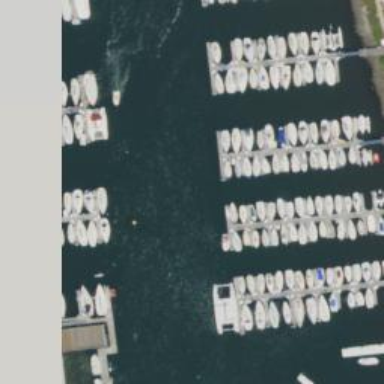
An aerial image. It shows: Pier with mooring facilities.